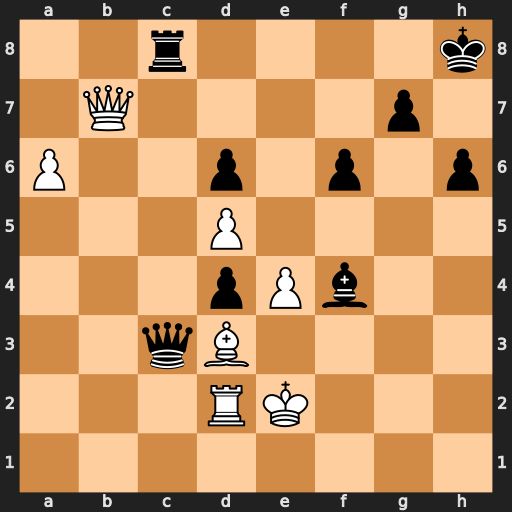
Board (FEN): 2r4k/1Q4p1/P2p1p1p/3P4/3pPb2/2qB4/3RK3/8
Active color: w
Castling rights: -
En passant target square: -
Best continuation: Rc2 Qxc2+ Bxc2 Rxc2+ Kf3